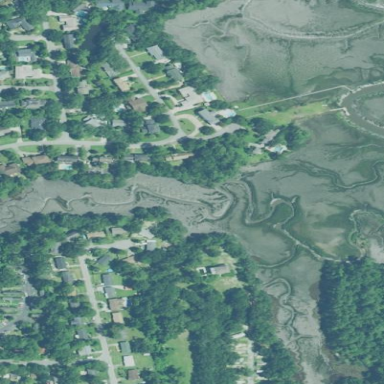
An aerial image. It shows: Saltmarsh wetland.